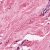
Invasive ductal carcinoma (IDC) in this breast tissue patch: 1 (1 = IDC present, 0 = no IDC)